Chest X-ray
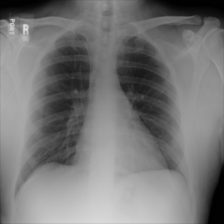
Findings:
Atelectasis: negative
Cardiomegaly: negative
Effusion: negative
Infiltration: negative
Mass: negative
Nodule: negative
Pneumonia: negative
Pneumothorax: negative
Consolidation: negative
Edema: negative
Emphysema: negative
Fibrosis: negative
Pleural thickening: negative
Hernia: negative